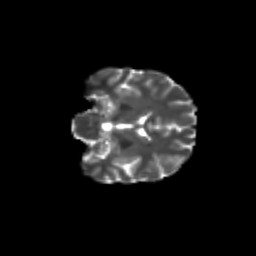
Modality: T2w
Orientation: coronal
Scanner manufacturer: siemens
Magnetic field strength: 3 T
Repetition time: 9.2 s
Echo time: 0.084 s